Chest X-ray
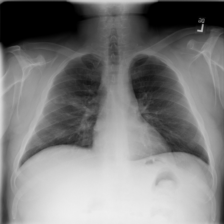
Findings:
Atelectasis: negative
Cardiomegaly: negative
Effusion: negative
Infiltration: positive
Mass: negative
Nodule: negative
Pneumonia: negative
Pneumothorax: negative
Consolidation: negative
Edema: negative
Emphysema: negative
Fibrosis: negative
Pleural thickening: negative
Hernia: negative